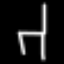
Label: chair